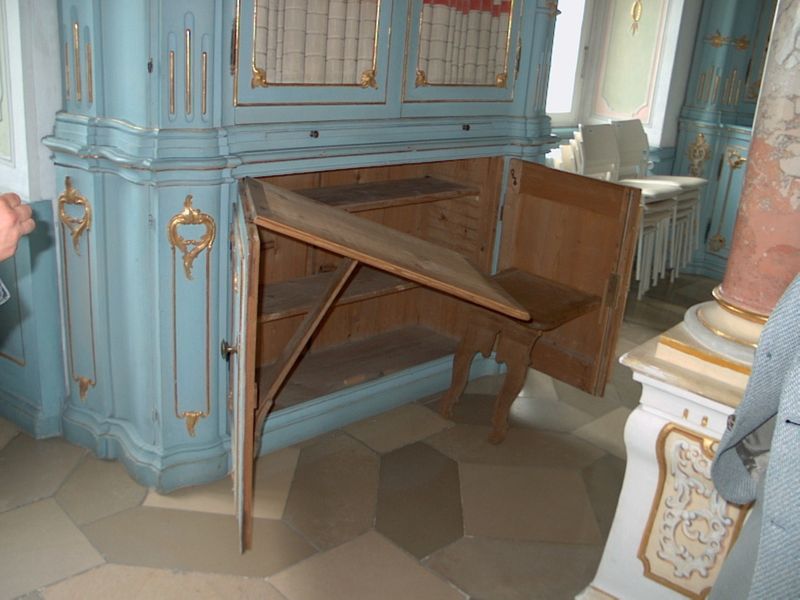
Titel: Bibliothekssaal des Klosters in Bad Schussenried
Künstler: Jakob Emele
Standort: Bad Schussenried, St. Magnus und Maria (EU - D - BW)
Schlagwörter: blau, frankreich, säule, tisch, tür, barock, möbel, gold, blatt, renaissance, rokoko, deutschland, schrank, hocker, jugendstil, verzierung, brett, bibliothek, schreibpult, rocaille, 18. jahrhundert